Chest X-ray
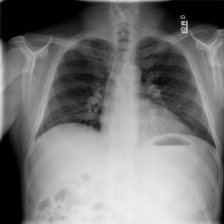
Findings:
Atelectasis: negative
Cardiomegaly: negative
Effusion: negative
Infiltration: negative
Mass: negative
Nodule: negative
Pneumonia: negative
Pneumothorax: negative
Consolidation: negative
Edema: negative
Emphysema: negative
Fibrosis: negative
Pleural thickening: negative
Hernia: negative